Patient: sex F, age 76
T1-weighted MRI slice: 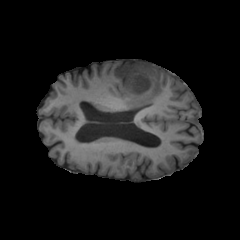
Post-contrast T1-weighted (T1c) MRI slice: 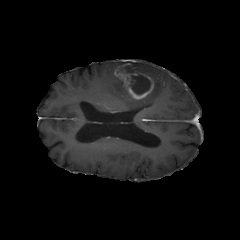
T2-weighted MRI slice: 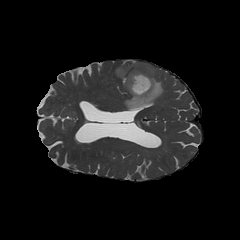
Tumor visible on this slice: yes
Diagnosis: Glioblastoma, IDH-wildtype
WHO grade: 4